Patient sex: M
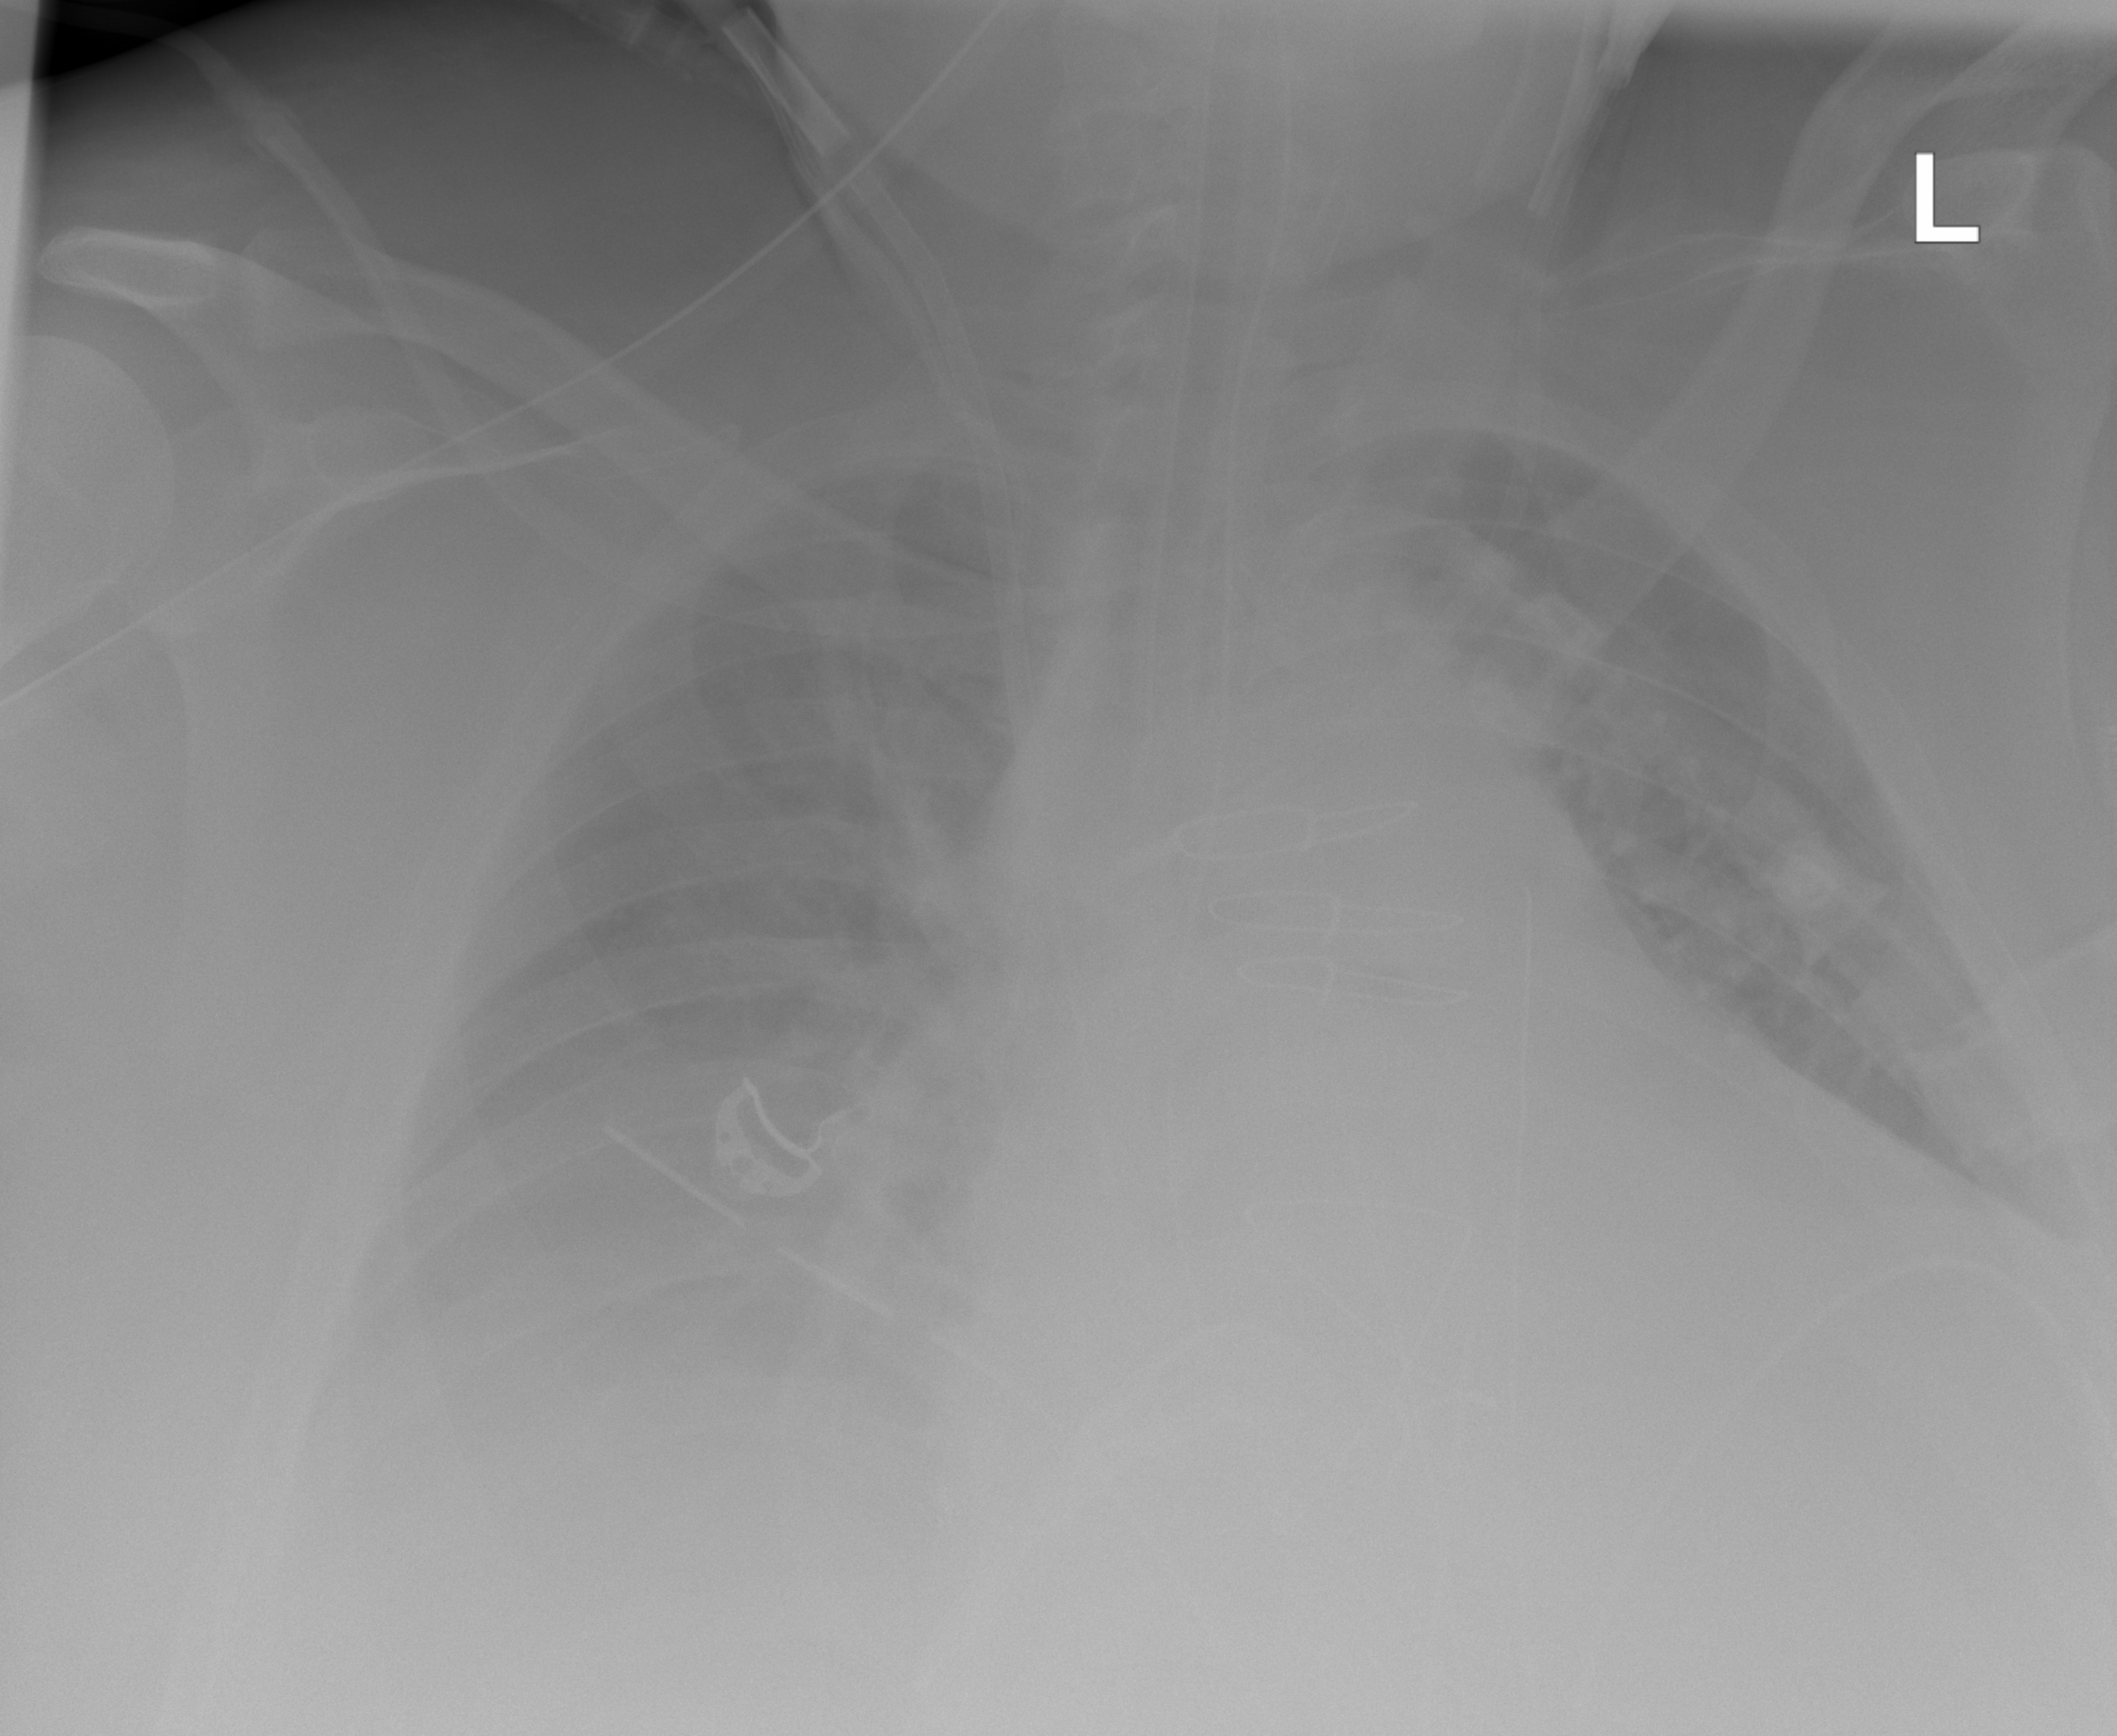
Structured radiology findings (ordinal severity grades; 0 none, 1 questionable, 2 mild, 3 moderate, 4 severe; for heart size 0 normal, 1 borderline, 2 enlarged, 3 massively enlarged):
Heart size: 2
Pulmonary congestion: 2
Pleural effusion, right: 3
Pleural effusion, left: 2
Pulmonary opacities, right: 0
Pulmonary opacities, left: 0
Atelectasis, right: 2
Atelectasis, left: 0